Field crop: maize
Growth stage: 2
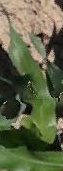
Species: maize